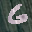
Label: 6